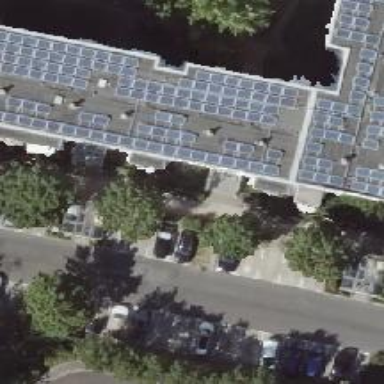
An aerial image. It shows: Apartment building with flat roof.